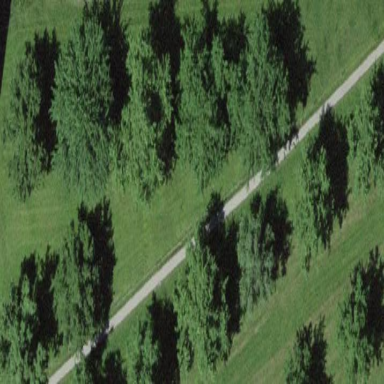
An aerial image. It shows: Orchard.